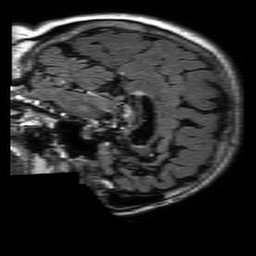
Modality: FLAIR
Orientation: sagittal
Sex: female
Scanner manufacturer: philips
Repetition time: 11 s
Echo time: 0.125 s